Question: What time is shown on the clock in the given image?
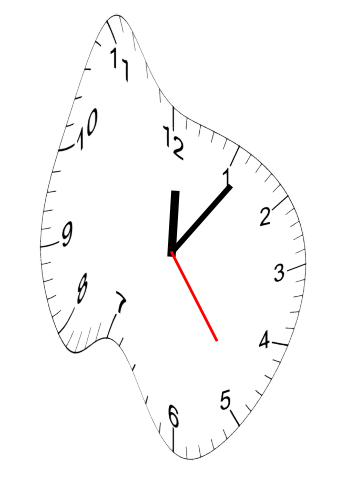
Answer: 12:06:24